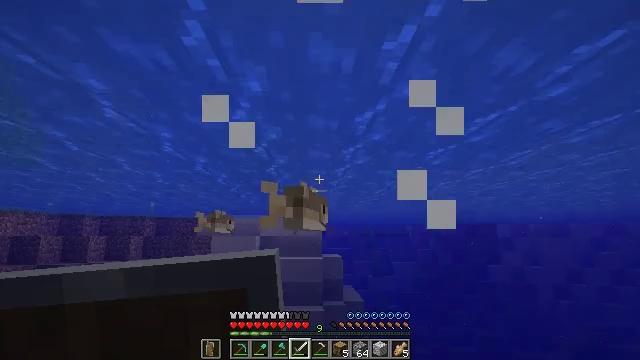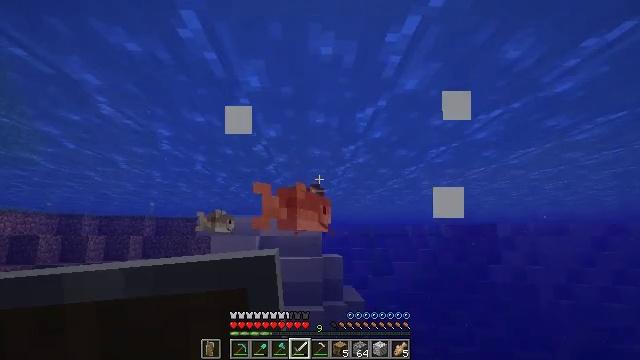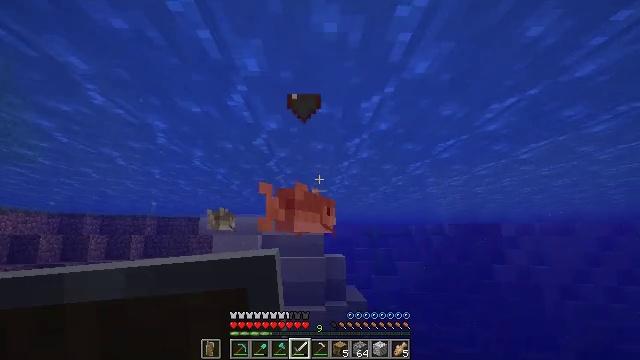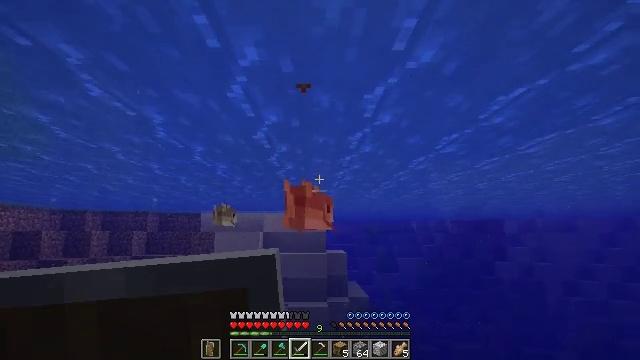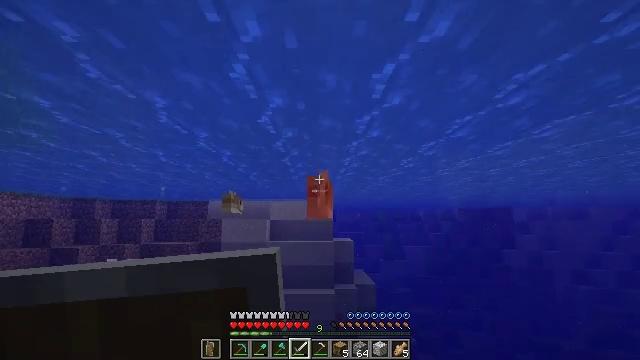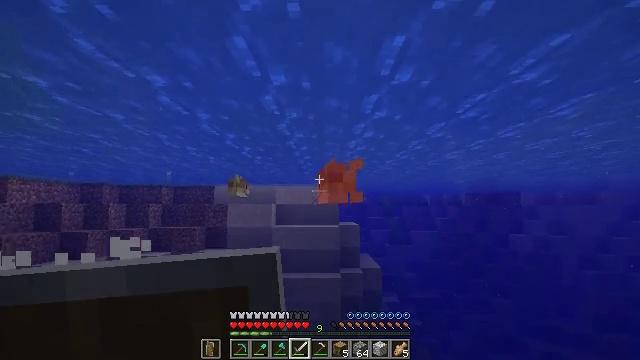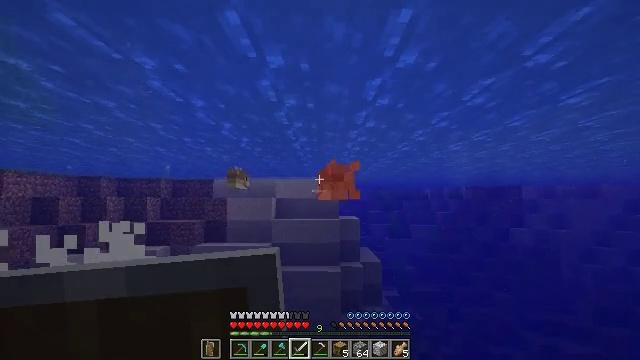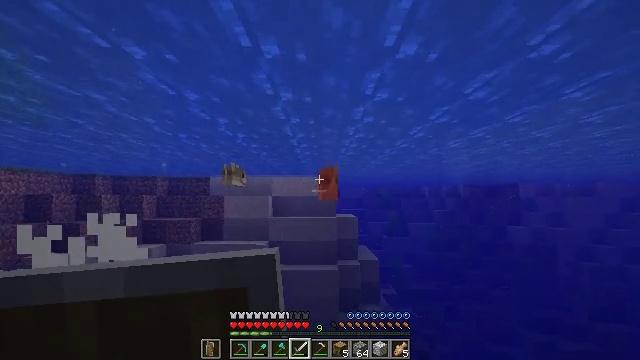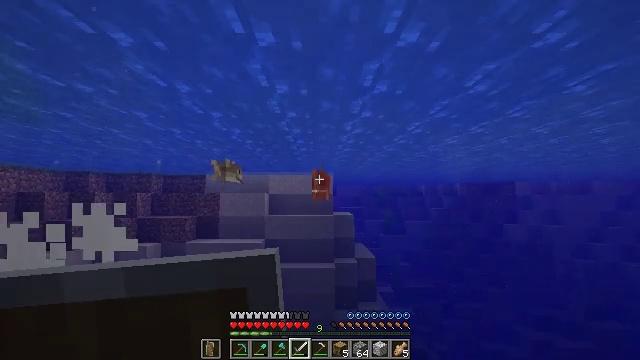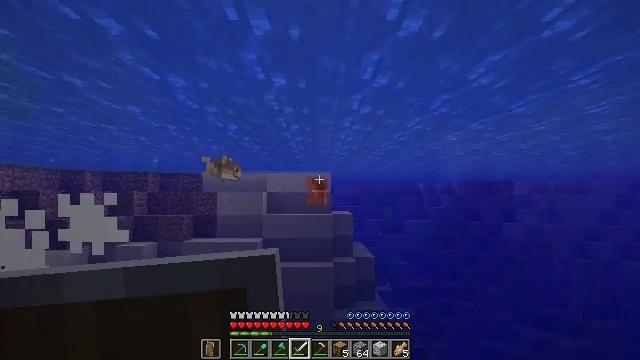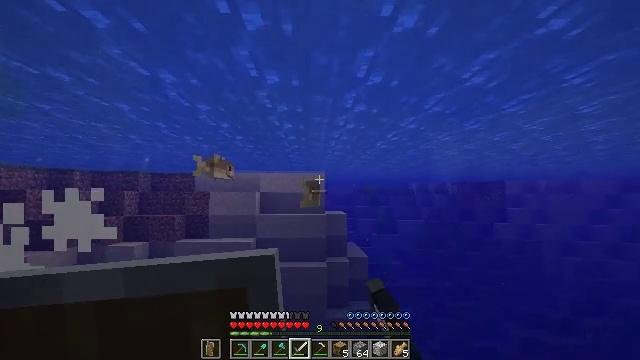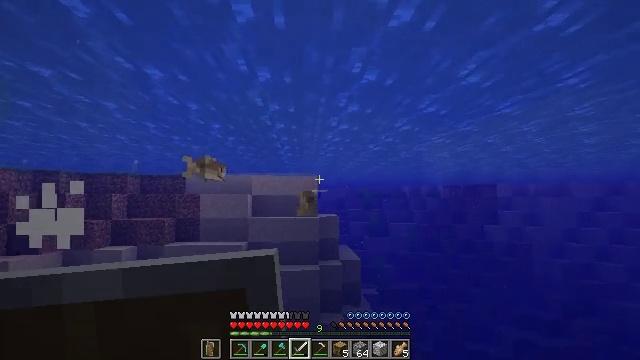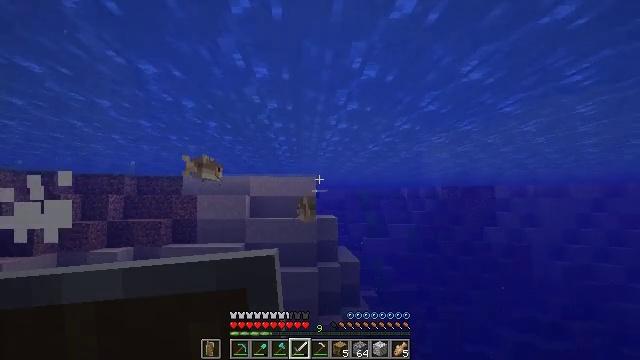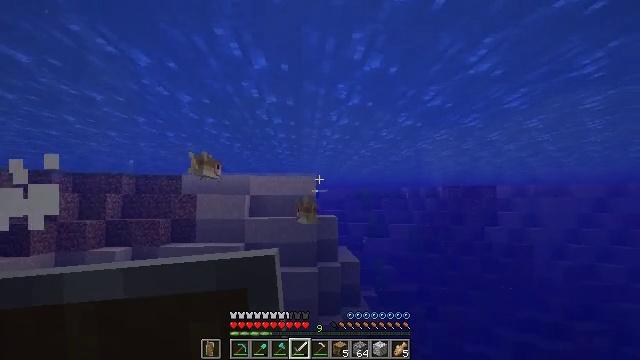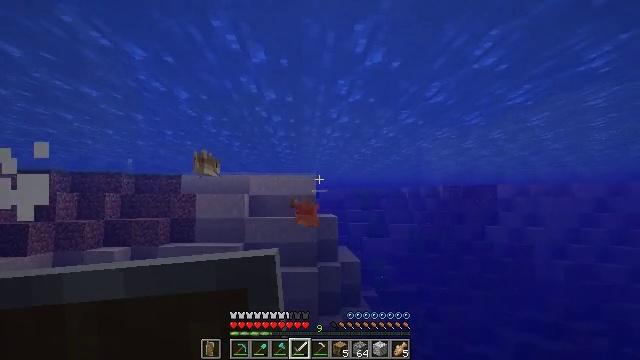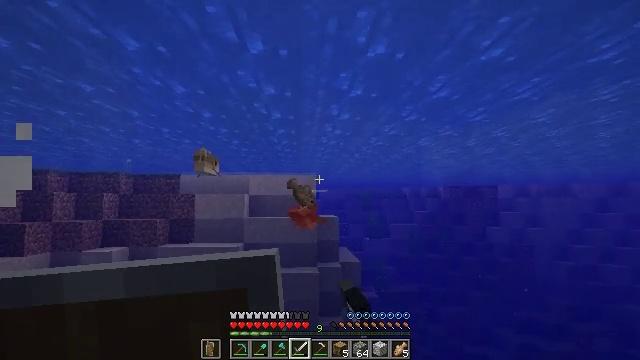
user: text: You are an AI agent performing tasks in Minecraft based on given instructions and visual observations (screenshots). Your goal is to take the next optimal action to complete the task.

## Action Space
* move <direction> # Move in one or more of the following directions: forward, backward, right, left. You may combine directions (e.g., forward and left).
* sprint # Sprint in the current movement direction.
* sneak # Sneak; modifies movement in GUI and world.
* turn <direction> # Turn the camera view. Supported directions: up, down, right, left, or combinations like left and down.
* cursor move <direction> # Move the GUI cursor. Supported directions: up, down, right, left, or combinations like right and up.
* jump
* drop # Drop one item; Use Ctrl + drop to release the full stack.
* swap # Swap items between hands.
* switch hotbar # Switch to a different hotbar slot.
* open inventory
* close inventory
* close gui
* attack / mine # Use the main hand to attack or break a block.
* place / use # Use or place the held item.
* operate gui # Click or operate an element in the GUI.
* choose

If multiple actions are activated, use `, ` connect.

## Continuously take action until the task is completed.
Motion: motion action
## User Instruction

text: Catch and defeat a cod.
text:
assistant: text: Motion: move forward, attack / mine
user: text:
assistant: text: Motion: move forward, attack / mine
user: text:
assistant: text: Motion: move forward
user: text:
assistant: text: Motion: move forward, turn left and down
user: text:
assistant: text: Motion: move forward, turn left and down, attack / mine
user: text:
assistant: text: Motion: move forward, turn down, attack / mine
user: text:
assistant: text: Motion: move forward, attack / mine
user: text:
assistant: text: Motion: move forward
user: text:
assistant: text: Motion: move forward, attack / mine
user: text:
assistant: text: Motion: move forward, turn right, attack / mine
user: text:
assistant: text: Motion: move forward, turn right, attack / mine
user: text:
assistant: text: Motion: move forward
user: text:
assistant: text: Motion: move forward
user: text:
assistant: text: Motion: move forward, attack / mine
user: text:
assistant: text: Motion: move forward, attack / mine
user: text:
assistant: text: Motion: move forward, attack / mine
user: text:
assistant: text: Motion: move forward, turn down
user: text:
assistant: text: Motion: move forward, turn down
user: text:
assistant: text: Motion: move forward, turn left, attack / mine
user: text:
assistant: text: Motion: move forward, turn left, attack / mine
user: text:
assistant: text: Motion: move forward, attack / mine
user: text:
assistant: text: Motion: move forward, attack / mine
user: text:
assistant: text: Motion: move forward
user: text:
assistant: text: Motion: move forward
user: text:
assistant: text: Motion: move forward, attack / mine
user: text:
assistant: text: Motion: move forward, attack / mine
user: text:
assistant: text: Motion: move forward, attack / mine
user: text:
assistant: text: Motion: move forward, turn up
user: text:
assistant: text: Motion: move forward, turn left and up
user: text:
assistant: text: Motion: move forward, turn left and up